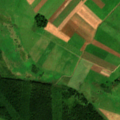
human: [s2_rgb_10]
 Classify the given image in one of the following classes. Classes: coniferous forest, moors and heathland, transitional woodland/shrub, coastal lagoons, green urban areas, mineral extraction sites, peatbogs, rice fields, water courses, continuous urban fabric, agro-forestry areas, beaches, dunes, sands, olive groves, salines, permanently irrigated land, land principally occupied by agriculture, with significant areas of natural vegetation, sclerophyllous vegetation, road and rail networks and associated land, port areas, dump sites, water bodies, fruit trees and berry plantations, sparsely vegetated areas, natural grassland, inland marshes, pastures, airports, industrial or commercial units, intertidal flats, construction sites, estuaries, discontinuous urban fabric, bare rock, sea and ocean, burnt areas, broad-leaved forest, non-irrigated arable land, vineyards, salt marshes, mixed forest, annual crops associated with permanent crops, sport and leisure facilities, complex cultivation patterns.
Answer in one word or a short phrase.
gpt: non-irrigated arable land, pastures, complex cultivation patterns, coniferous forest, mixed forest